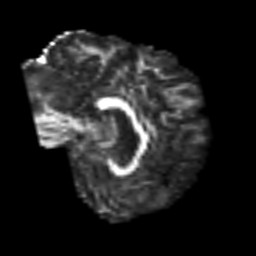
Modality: FA
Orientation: sagittal
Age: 56
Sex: male
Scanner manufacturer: siemens
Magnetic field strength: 3 T
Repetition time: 6.1 s
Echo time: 0.101 s